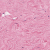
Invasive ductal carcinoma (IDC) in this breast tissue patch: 0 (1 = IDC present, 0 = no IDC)